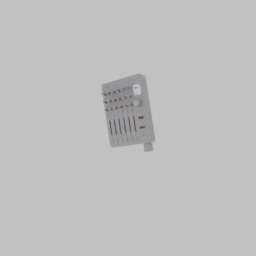
Label: electronics